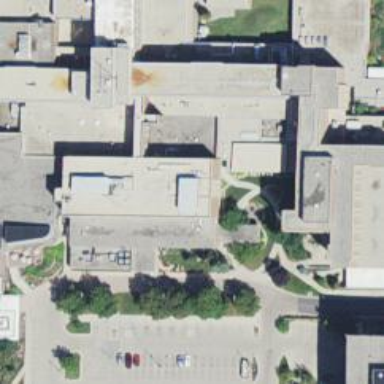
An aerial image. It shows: Hospital building.